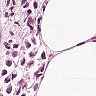
Metastatic tissue present: yes